Question: If I have an object "player" which is a subcategory of "person", how do I express that in a graph?
Here's an example:
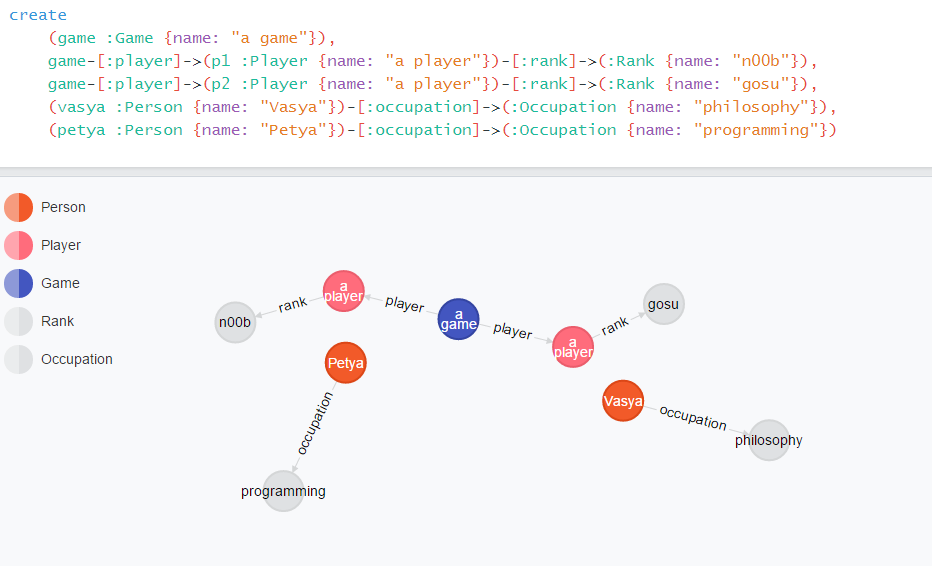
Answer: Use multiple labels:
'''
create ... (:Player:Person {name:'a player'}) ...
'''
In general you assign all the labels up the inheritance tree. This way doing a
'''
match (:Person) return n
'''
would return all the players as well.